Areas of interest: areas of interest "Shenyang Gas CNG-LNG Fueling Station"
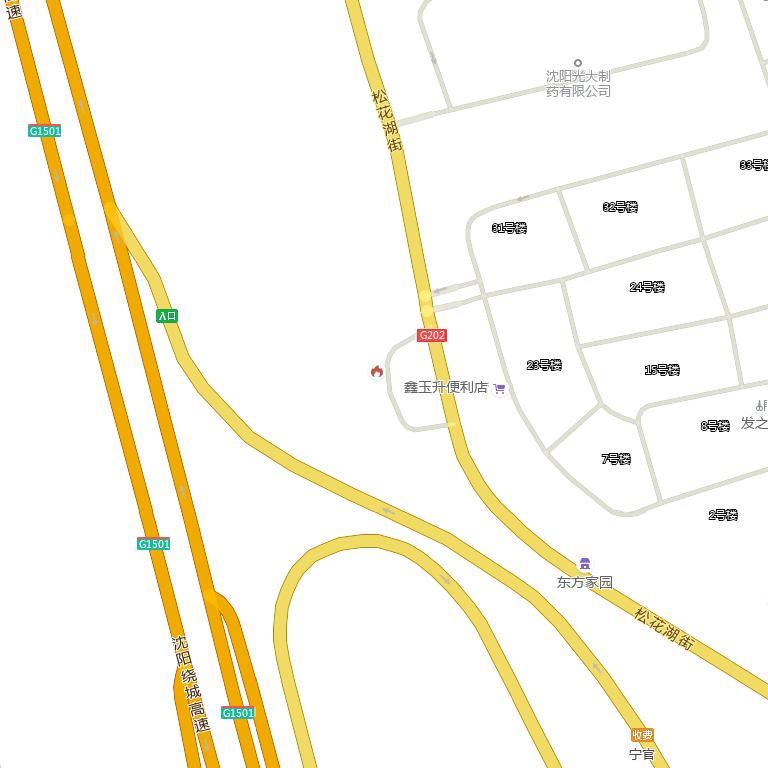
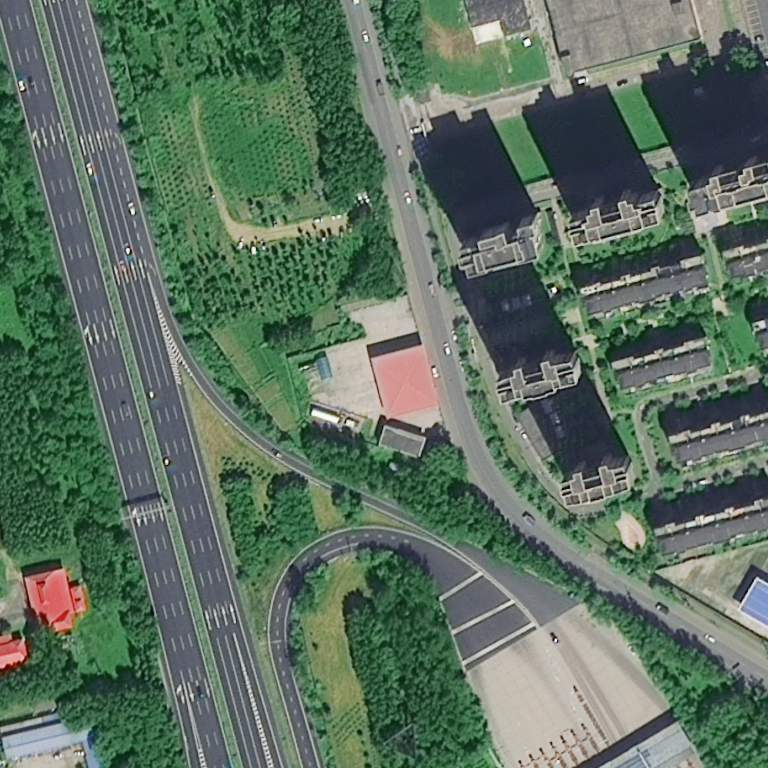